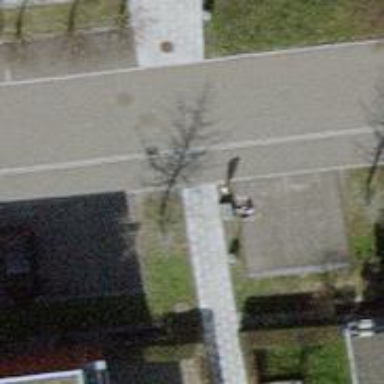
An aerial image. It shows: Parking area with pebblestone surface.